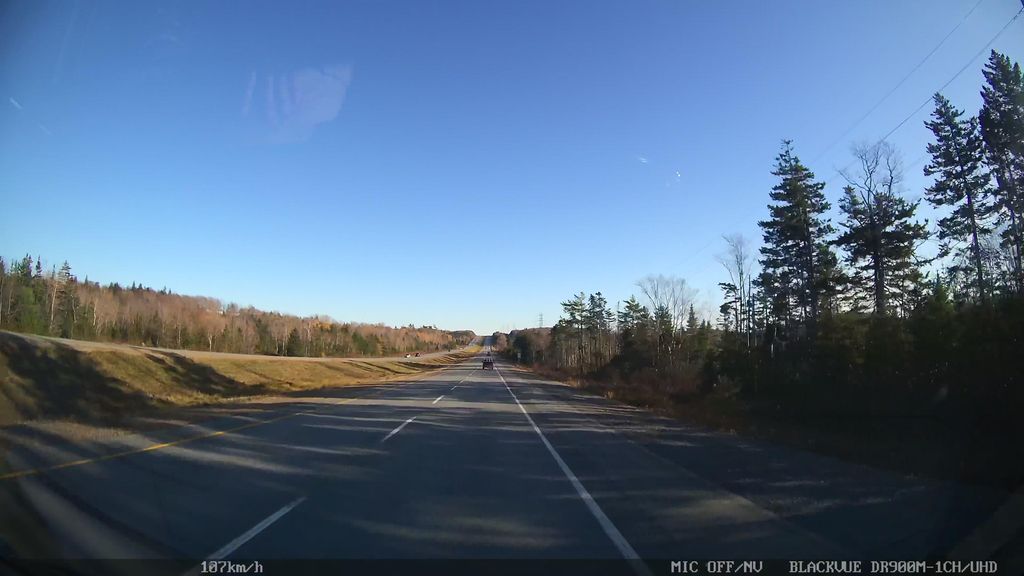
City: halifax